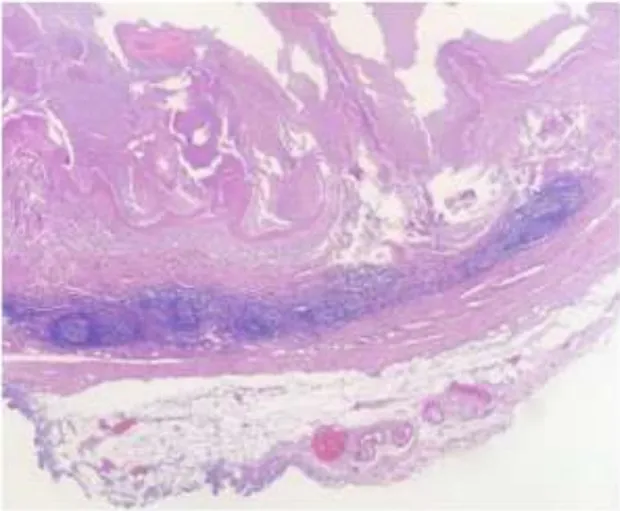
Postoperative microscopic findings. HE staining of lymph node, x10, showed that the central structure of lymph node was basically all hydatid tissue, and a small number of follicles under the capsule.
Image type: pathology (h&e)